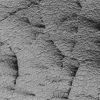
Atmospheric dust classification: not_dusty